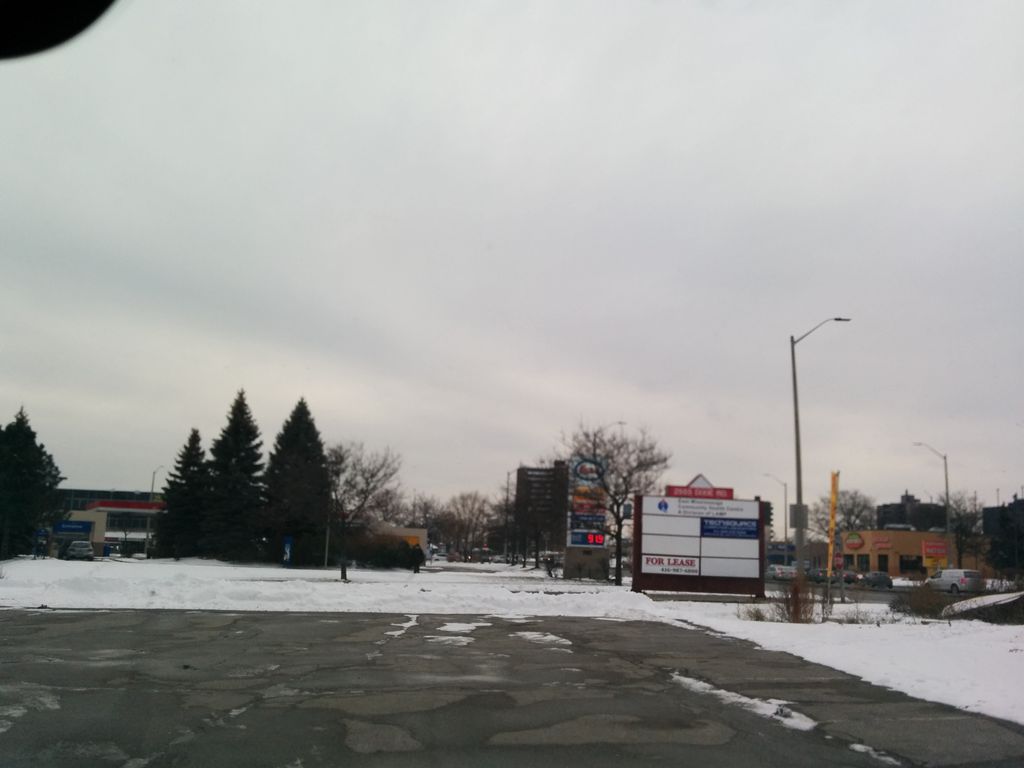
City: toronto